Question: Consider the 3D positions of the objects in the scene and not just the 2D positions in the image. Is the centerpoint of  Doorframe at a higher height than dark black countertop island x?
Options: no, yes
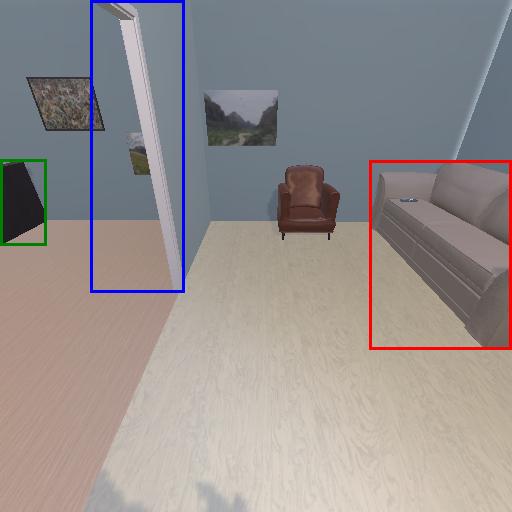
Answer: no